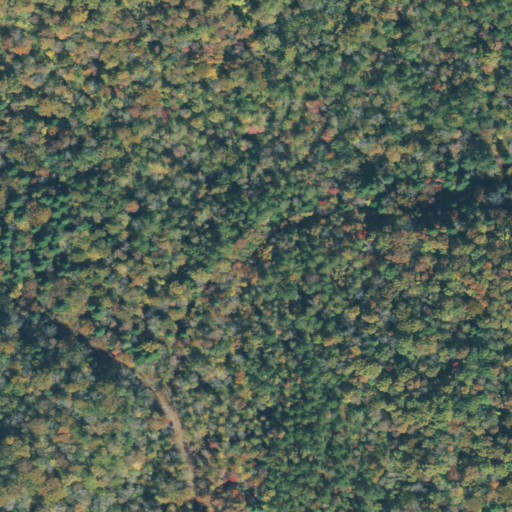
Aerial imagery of valley in Tennessee named Peter Cave Cove containing deciduous forest, mixed forest, and evergreen forest